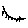
Label: sun